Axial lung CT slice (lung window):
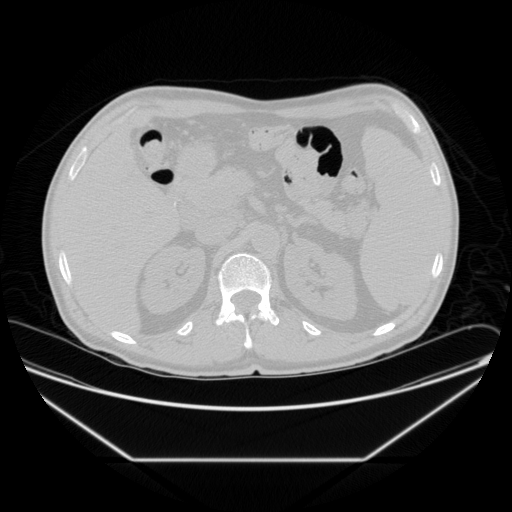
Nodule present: no